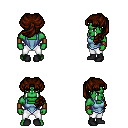
a pixel art fantasy rpg character, male body template, orc, green skin, blue vest, white pants, brown princess hairstyle, leather bracers, black shoes, four views (front, back, left, right), 2x2 character sprite sheet, small pixel art, hard edges, no anti-aliasing